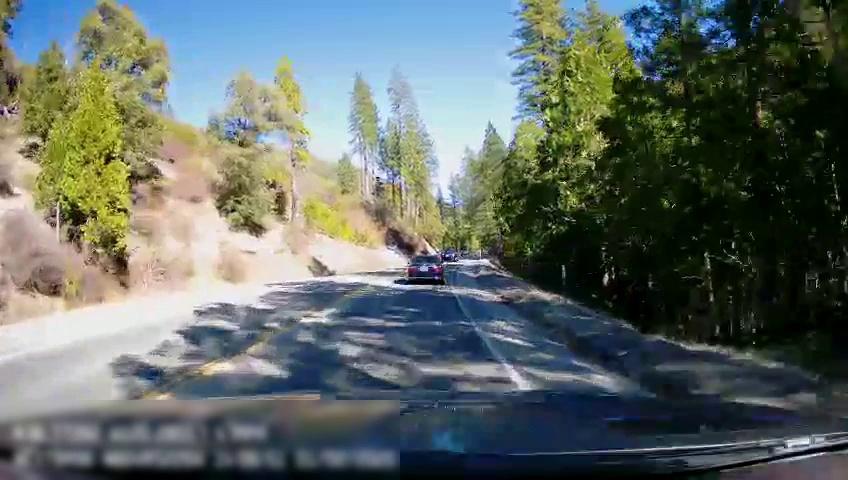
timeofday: Day
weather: Sunny
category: Drivable Space
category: Vehicles | Car
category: Vehicles | Car
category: Lanes | Opposite Lane
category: Lanes | Current Lane
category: Lanes | Current Lane